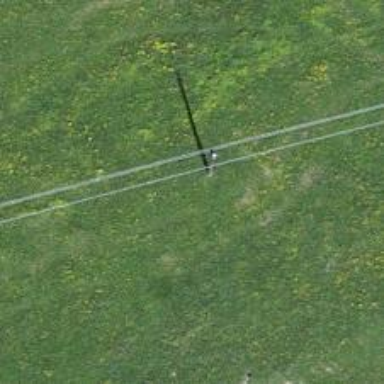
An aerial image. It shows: Power pole.